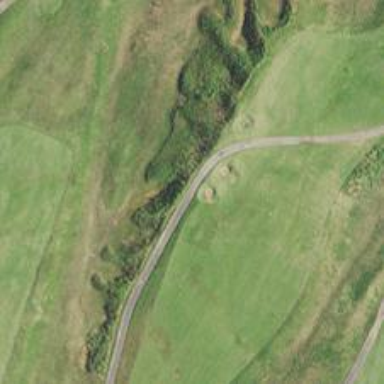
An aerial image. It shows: Path for both roads and golfers.